Question:
When I organize the same sizes of boxes by inline-block, it can be responsive.
However, when I organize different sizes of boxes, it cannot be responsive and
even push down boxes once I add image in div class. Could u help me?
here'CSS code is
'''
.box {
width:30%;
height:160px;
border: 1px solid #000000;
display:inline-block;
}
.clear {
clear:both;
}
.colunm1 {
width:340px;
height:386px;
border: 1px solid #000000;
display:inline-block;
} /*when sizes r different, place display:inline-block both*/
.colunm2 {
width:340px;
height:232px;
border: 1px solid #000000;
display:inline-block;
position: relative;
bottom:154px;
}
.colunm3 {
width:340px;
height:600px;
border: 1px solid #000000;
float:right;
}
.colunm4 {
width:340px;
height:205px;
border: 1px solid #000000;
}
.colunm4 {
width:340px;
height:218px;
border: 1px solid #000000;
display:inline-block;
position:relative;
bottom:153px;
}
/*colunm 4 and 5 have problem*/
.colunm5 {
width:340px;
height:363px;
border: 1px solid #000000;
display:inline-block;
position: relative;
bottom:155px;
}
'''
HTML code is
'''
<div class="box">
</div>
<div class="box">
</div>
<div class="colunm1">
<img src="">
</div>
<div class="colunm2">
<img src="">
</div>
<div class="colunm3">
<img src="">
</div>
<div class="colunm4">
<img src="">
</div>
<div class="colunm5">
<img src="">
</div>
'''
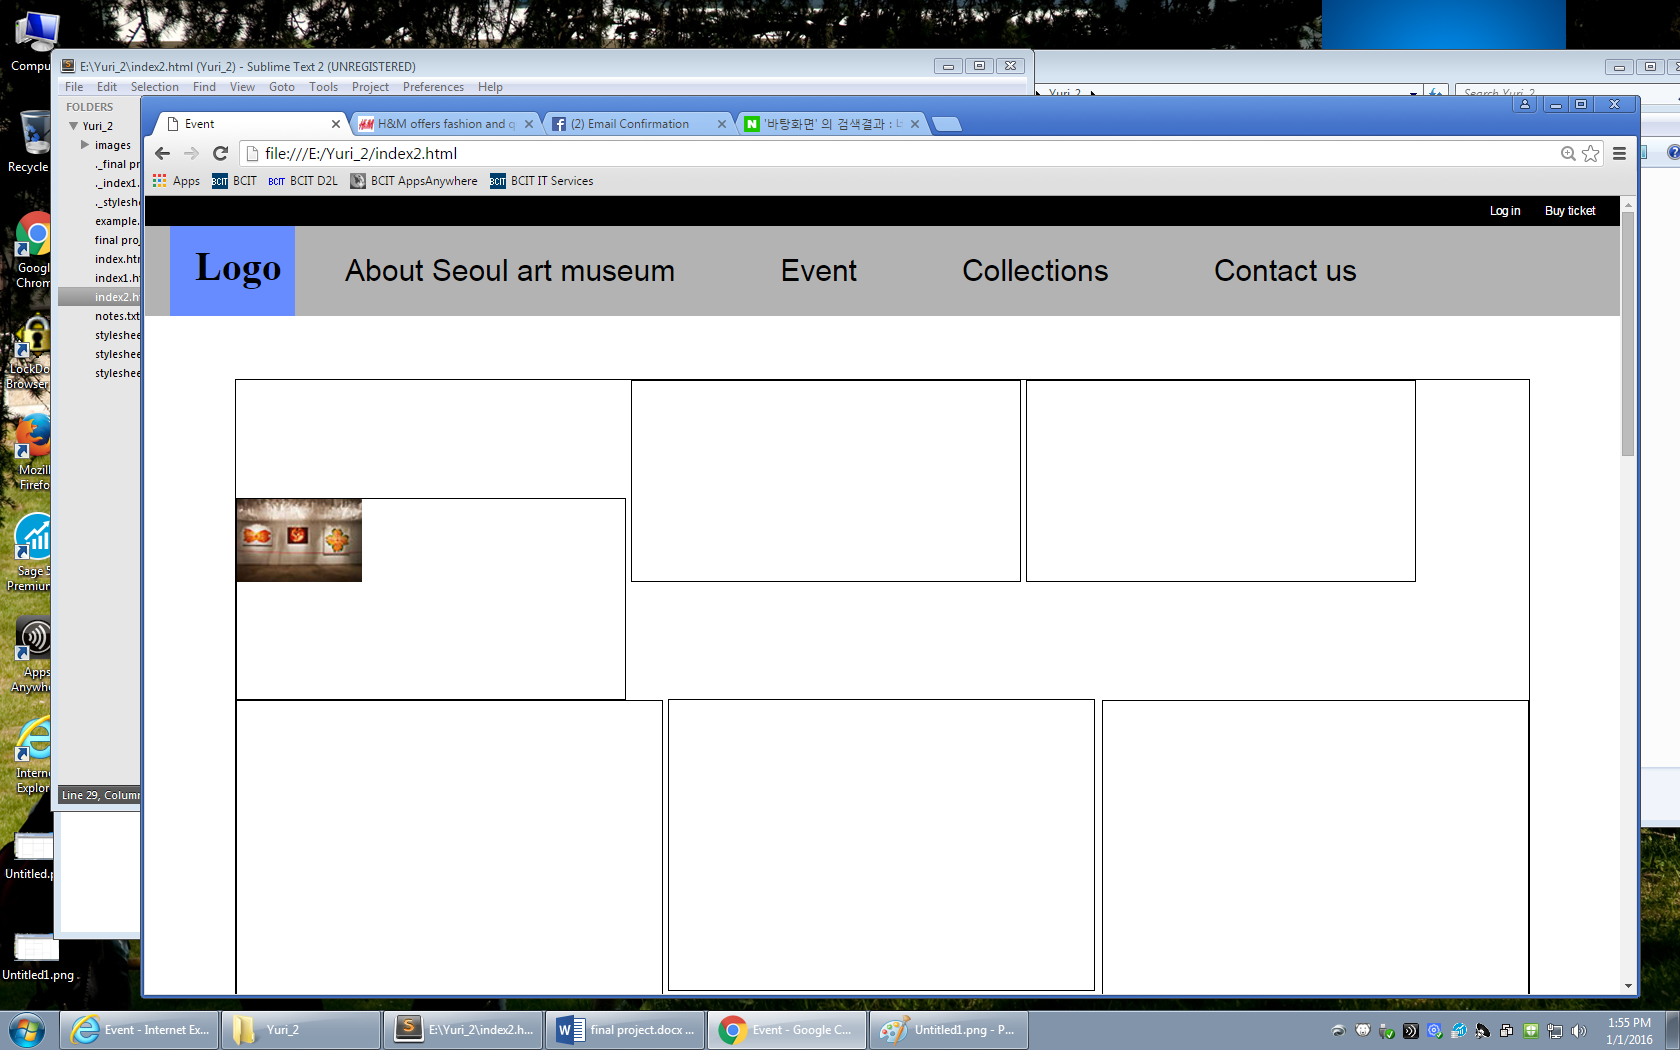
Answer: You need to give 'vertical-align: top' to:
'''
.box {
width: 30%;
height: 160px;
border: 1px solid #000000;
display: inline-block;
vertical-align: top;
}
'''